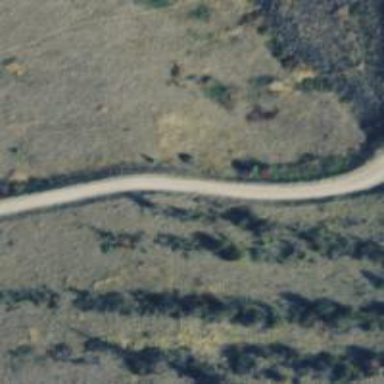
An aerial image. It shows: Unclassified road.